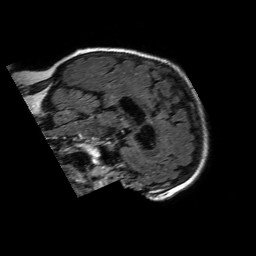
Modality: FLAIR
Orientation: sagittal
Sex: female
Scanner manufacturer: philips
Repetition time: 11 s
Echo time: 0.125 s